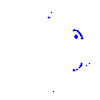
Particle: kaon